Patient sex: M
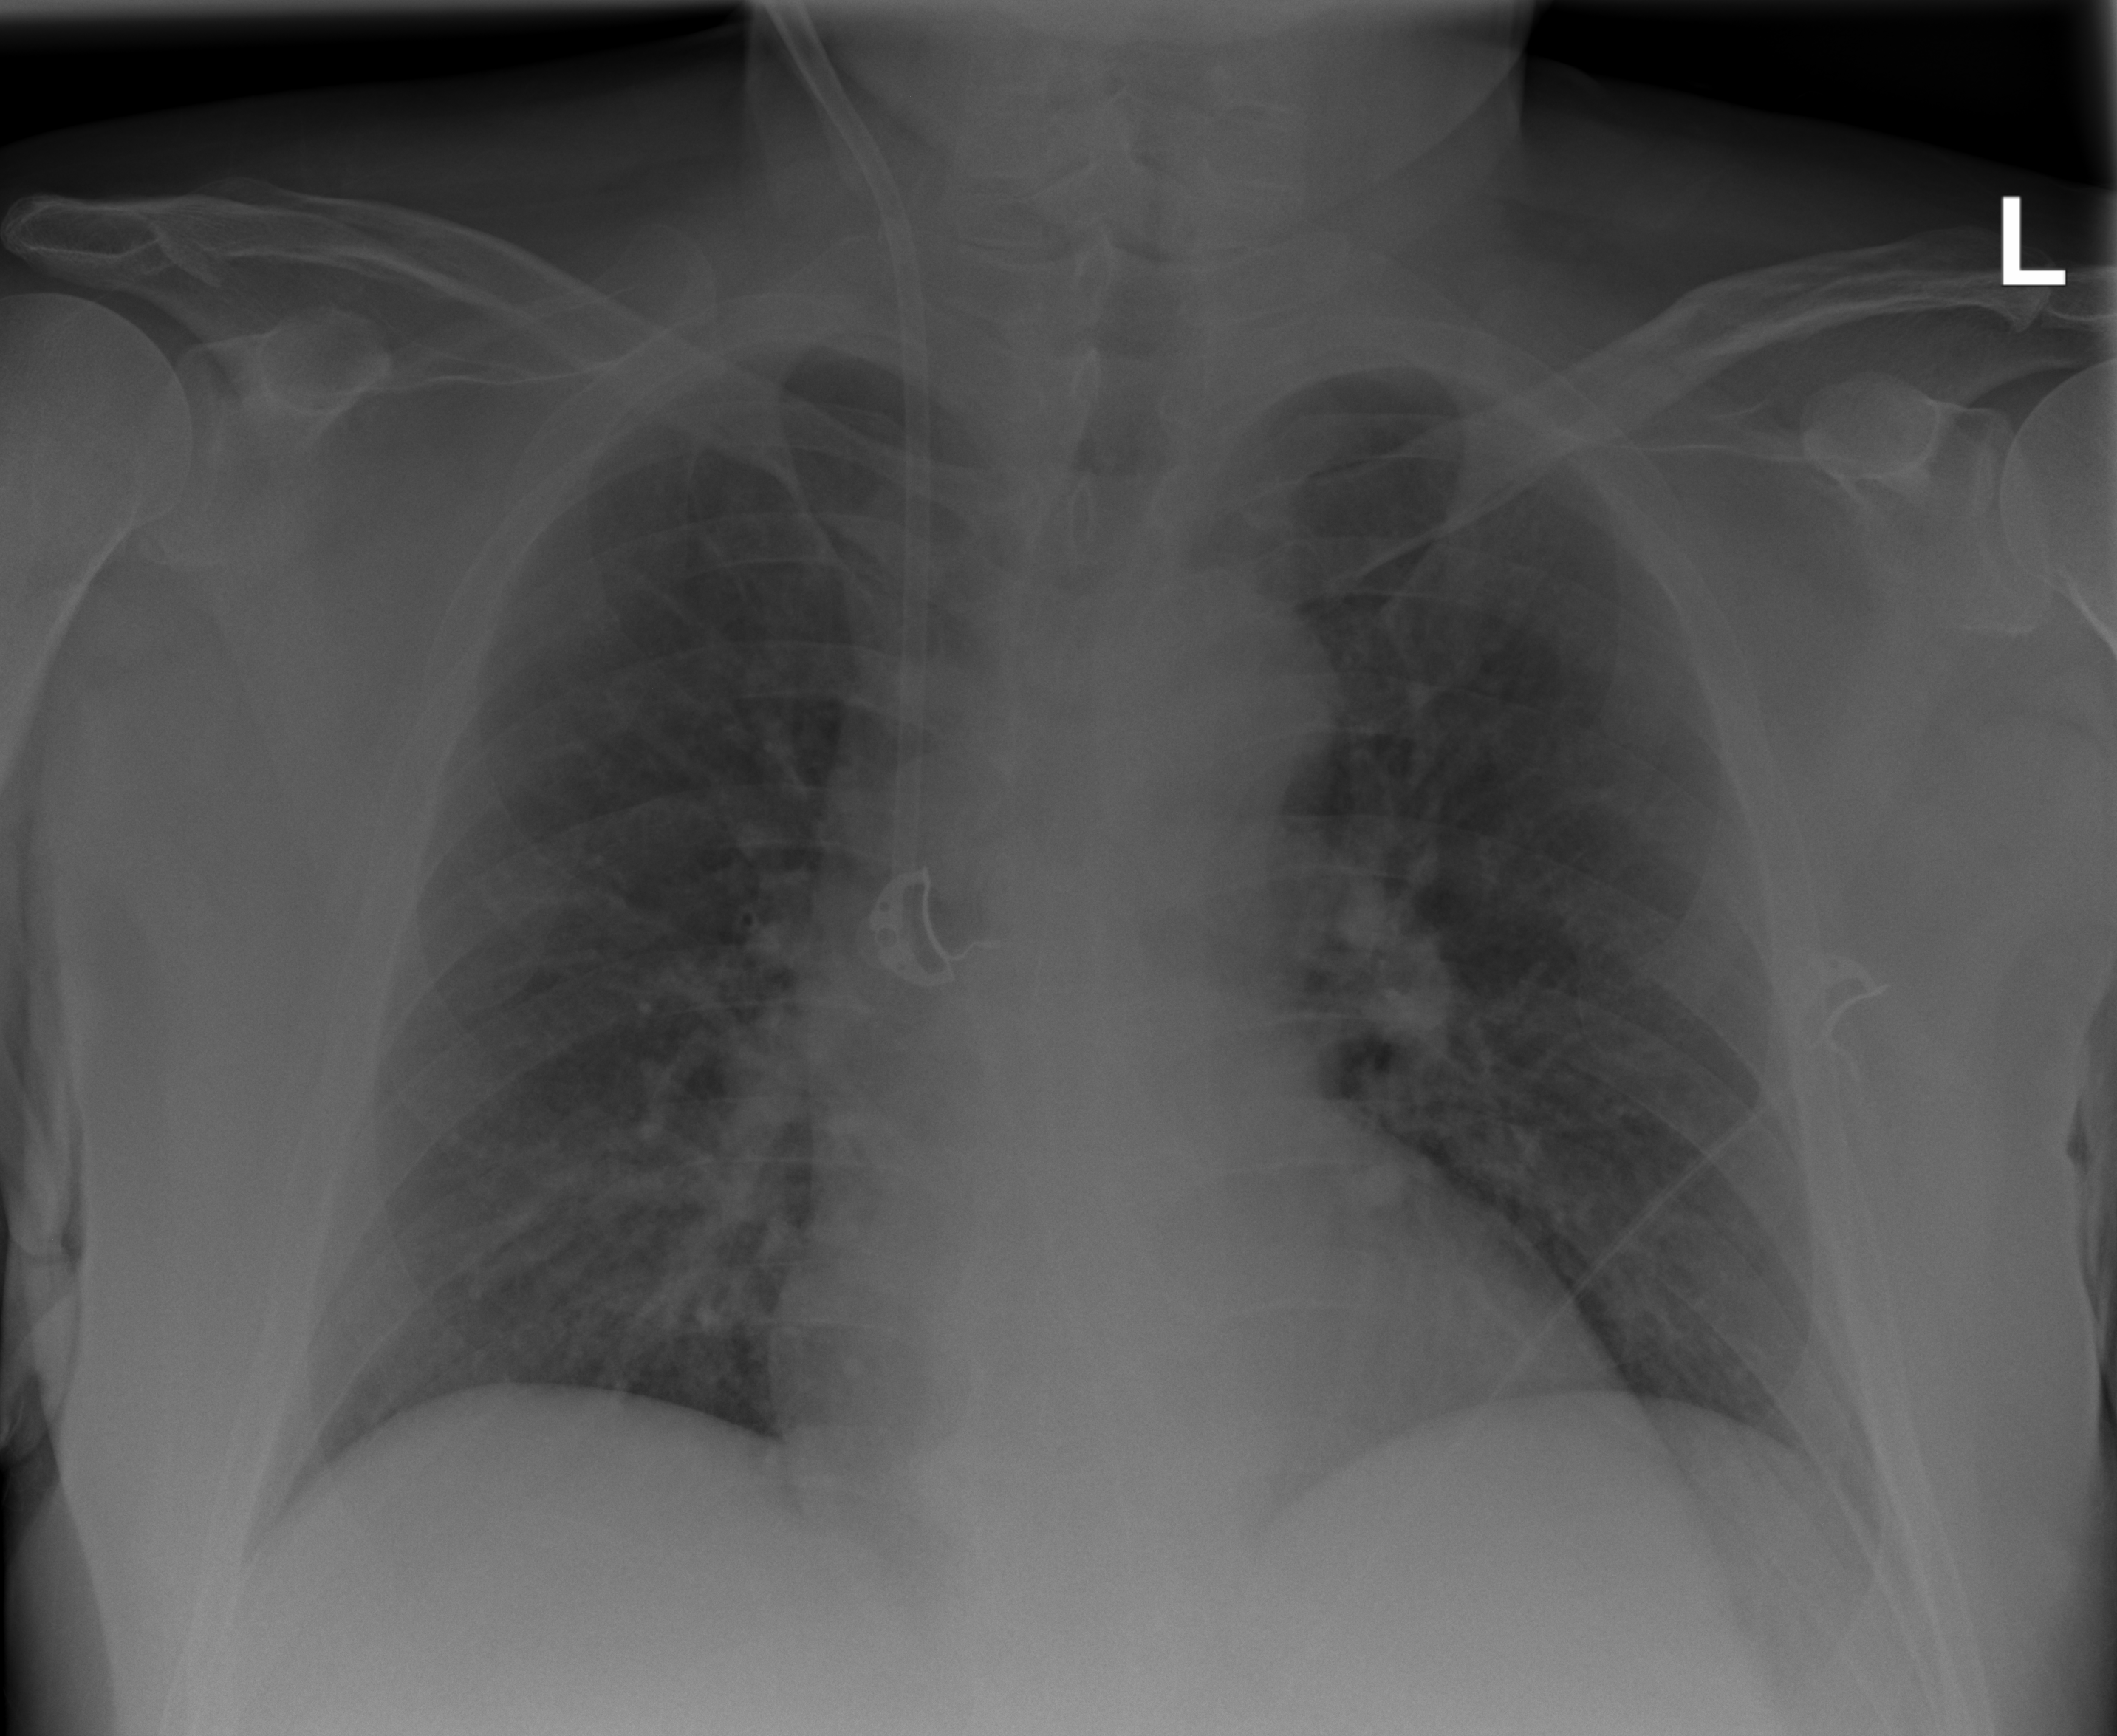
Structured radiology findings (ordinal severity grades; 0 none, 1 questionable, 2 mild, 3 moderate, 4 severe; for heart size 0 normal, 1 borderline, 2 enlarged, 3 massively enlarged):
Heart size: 1
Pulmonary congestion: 2
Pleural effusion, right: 0
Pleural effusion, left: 0
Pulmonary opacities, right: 0
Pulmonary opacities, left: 0
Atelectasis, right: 0
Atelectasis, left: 0